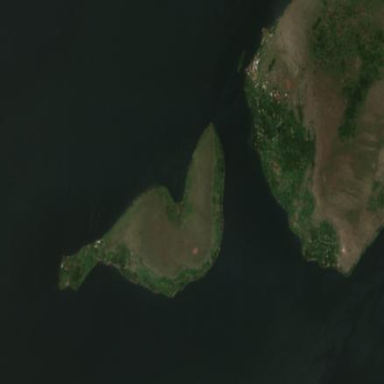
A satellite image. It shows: Islet.